Field crop: tomato
Growth stage: 1
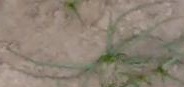
Species: cyperus